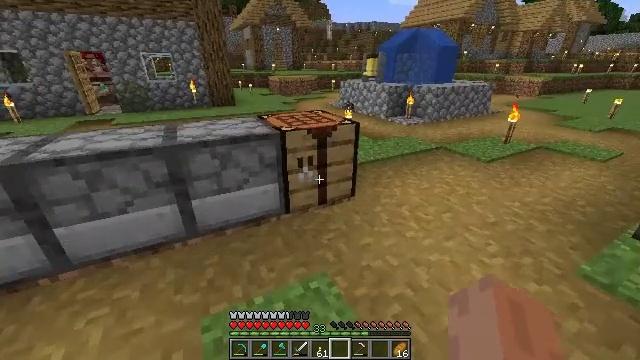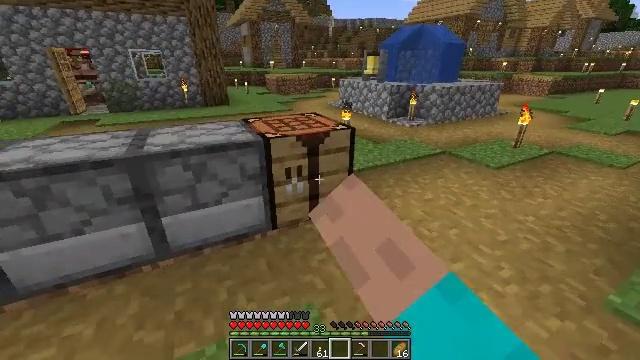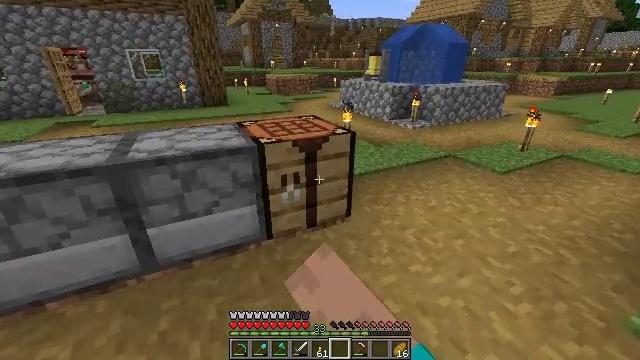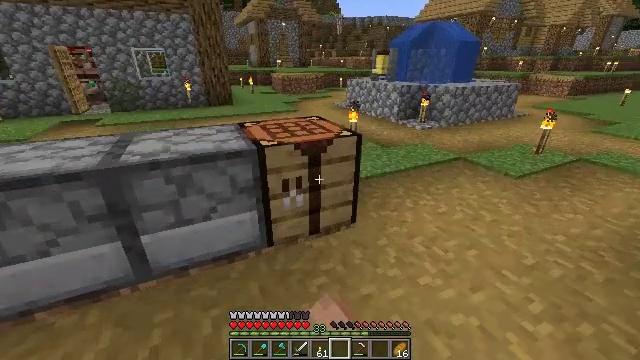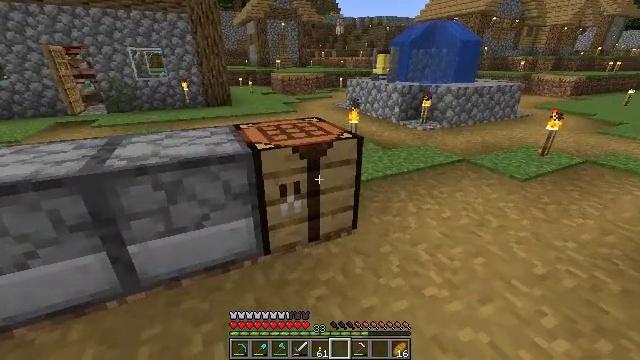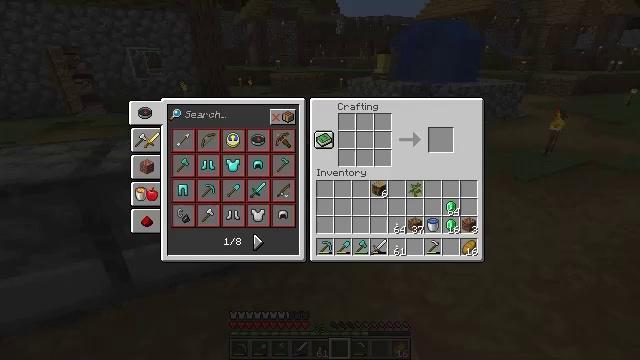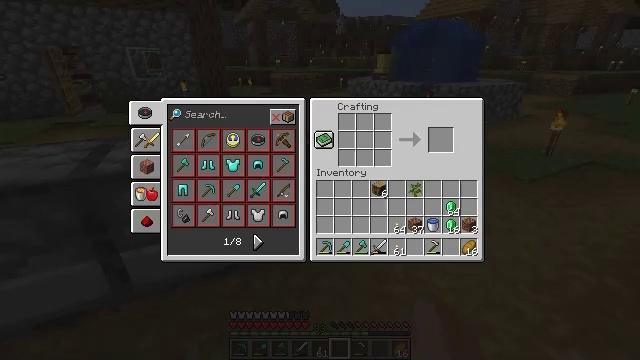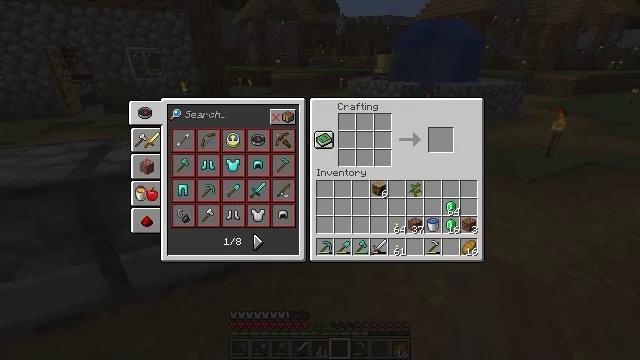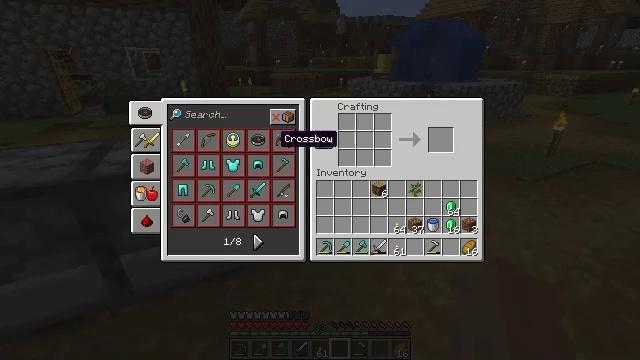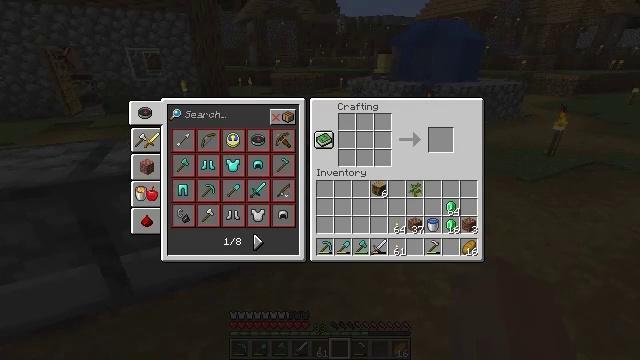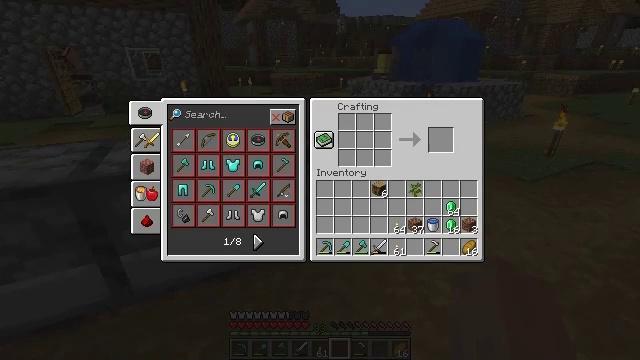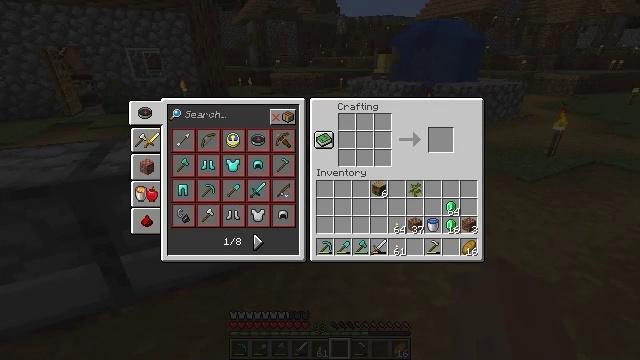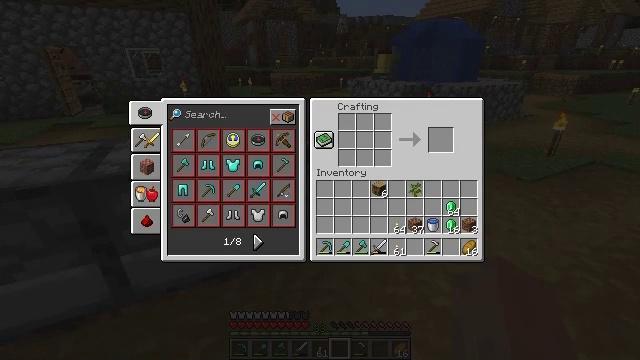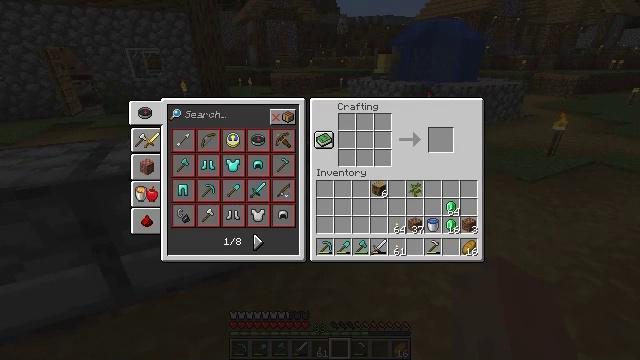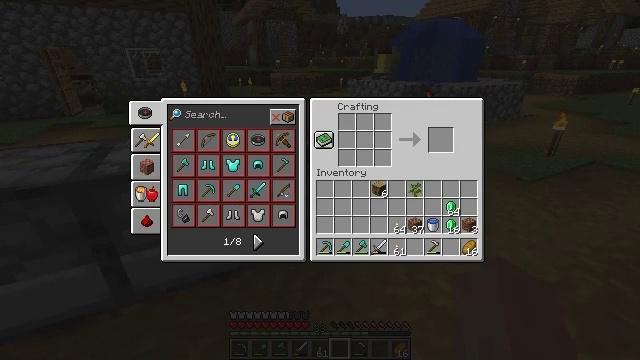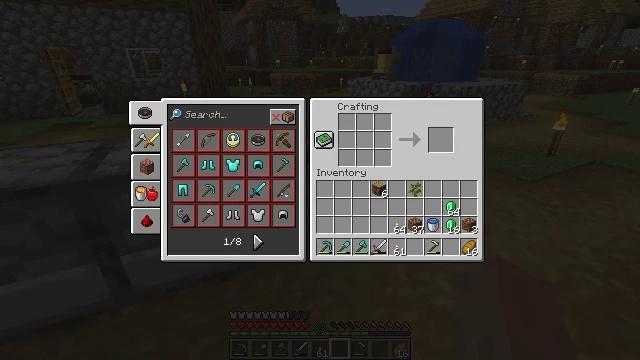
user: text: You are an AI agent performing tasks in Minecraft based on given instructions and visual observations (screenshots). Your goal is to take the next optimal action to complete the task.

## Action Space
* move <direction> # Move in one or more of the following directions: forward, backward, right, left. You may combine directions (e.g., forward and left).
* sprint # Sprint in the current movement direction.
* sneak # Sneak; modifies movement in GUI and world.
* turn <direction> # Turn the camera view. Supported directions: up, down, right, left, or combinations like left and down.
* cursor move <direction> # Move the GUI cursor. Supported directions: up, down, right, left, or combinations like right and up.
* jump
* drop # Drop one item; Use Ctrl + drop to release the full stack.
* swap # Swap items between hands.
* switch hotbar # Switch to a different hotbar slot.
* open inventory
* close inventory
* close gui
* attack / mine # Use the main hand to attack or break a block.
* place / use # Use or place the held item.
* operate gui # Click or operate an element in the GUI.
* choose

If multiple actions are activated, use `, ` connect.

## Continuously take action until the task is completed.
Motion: motion action
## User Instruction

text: Mine the sugar cane near rivers.
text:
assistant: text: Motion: move forward, use / place
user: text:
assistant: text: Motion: move forward, use / place
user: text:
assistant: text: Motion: turn left
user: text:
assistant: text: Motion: no_op
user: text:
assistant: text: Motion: no_op
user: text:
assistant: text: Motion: no_op
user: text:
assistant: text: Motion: no_op
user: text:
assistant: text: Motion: cursor move left and up
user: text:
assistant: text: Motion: cursor move left and up
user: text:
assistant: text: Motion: cursor move left and up
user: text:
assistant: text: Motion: no_op
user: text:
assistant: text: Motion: no_op
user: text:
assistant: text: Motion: cursor move down
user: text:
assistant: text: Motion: no_op
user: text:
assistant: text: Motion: no_op
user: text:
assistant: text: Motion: operate gui
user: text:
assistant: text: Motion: operate gui
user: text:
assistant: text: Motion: operate gui
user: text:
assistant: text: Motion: no_op
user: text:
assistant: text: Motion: no_op
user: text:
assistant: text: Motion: no_op
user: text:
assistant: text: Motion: no_op
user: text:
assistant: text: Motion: move left
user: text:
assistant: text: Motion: move left
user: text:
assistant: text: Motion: move left
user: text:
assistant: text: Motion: move left
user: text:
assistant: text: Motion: no_op
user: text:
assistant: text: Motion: no_op
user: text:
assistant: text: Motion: no_op
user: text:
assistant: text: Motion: no_op